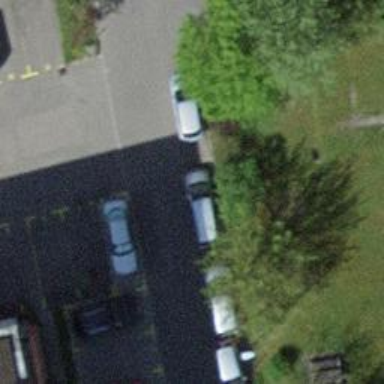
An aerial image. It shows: Residential road with asphalt surface.